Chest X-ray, PA view. Patient: 56 years old, sex F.
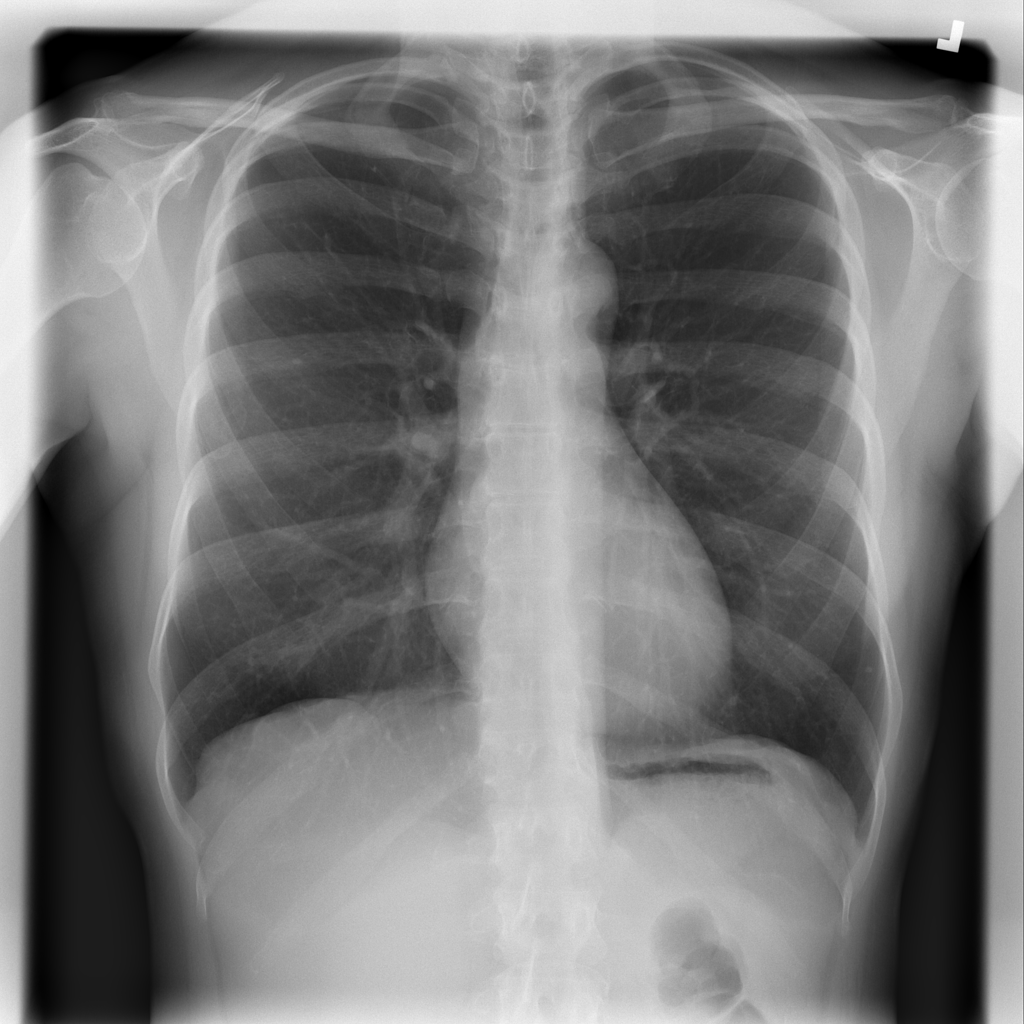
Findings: No Finding